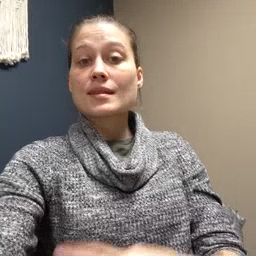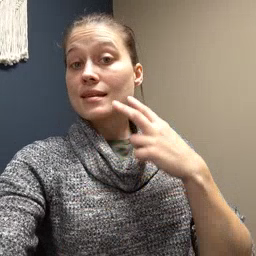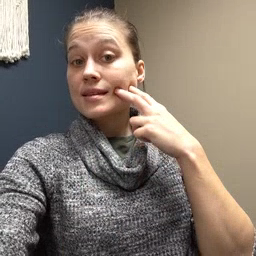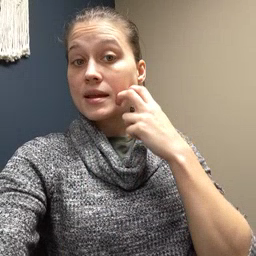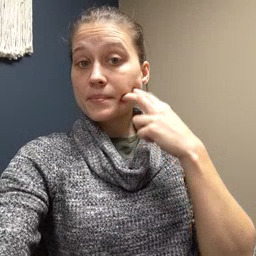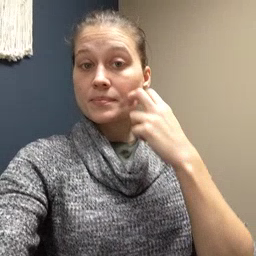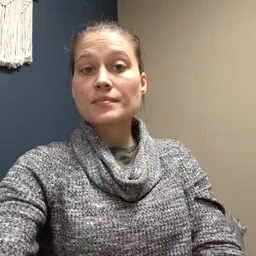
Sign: gum